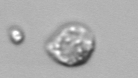
Label: Amoeba